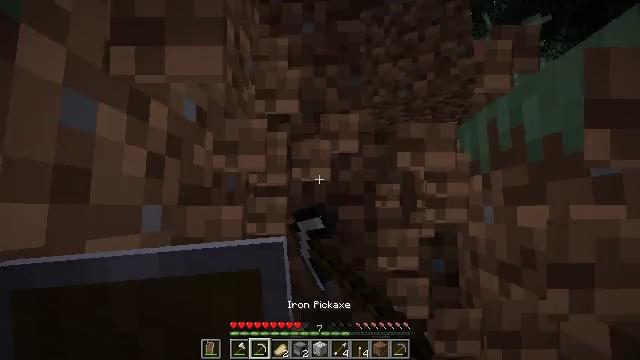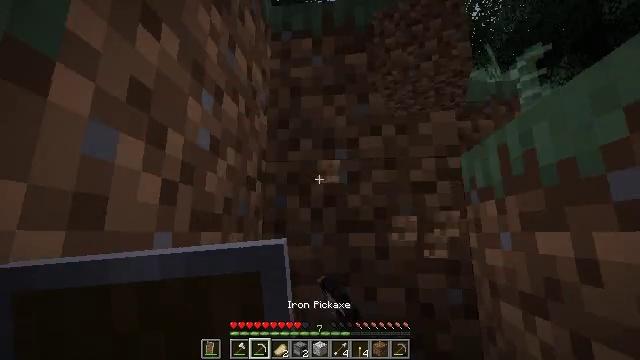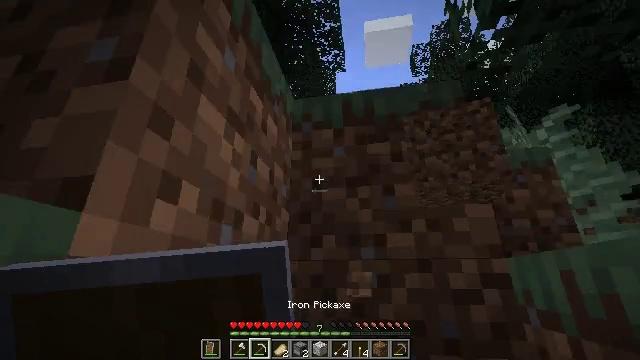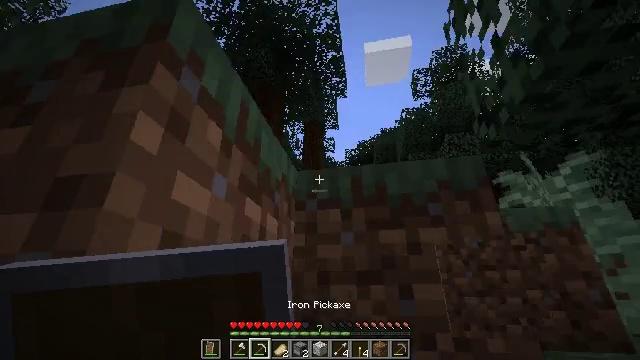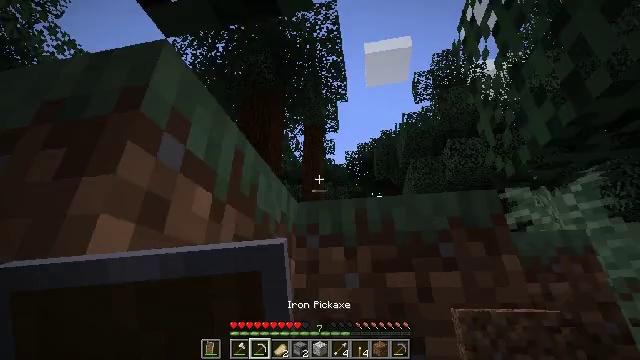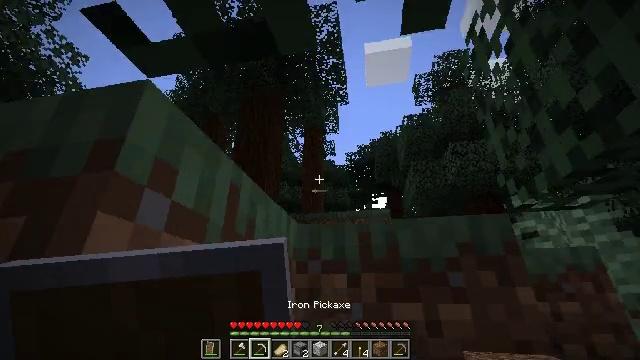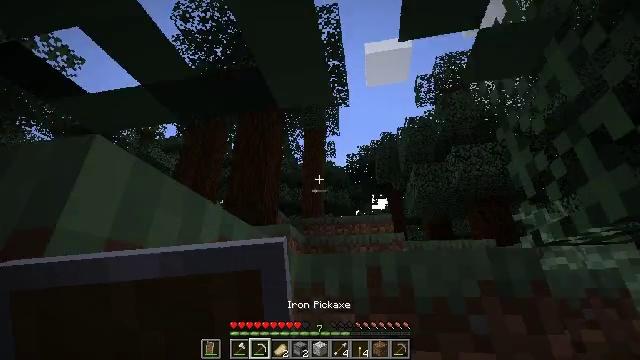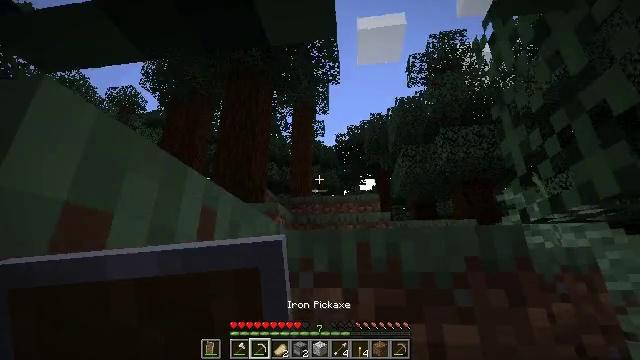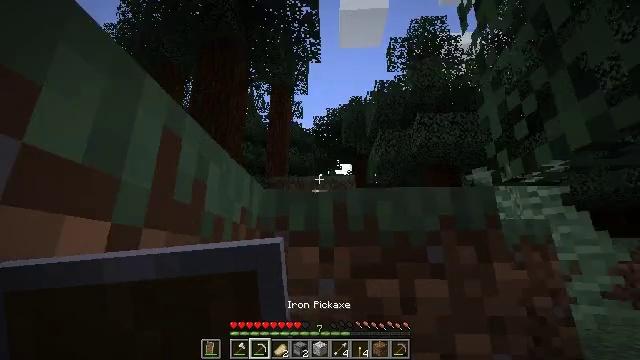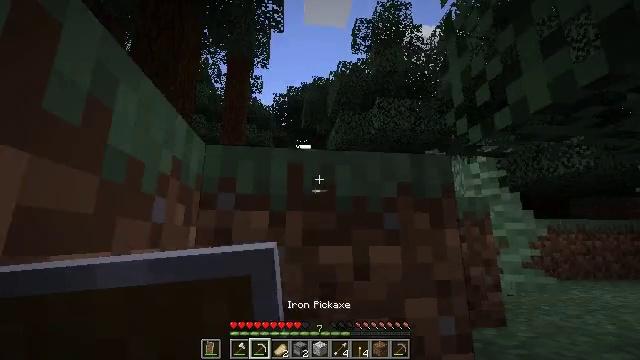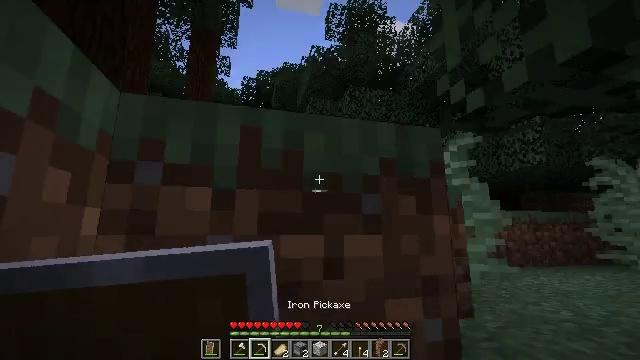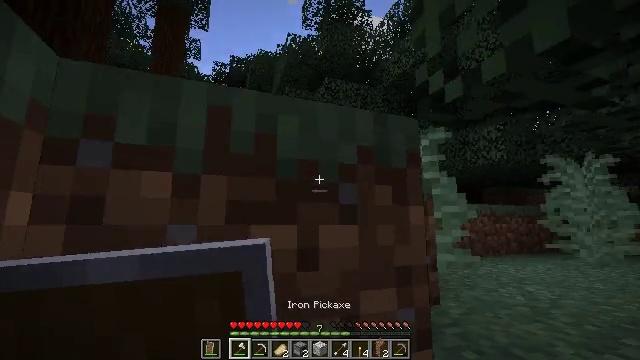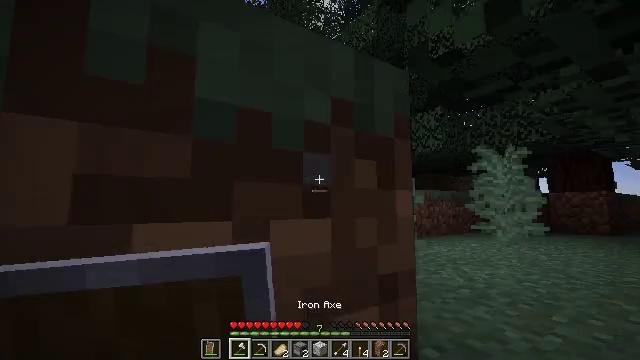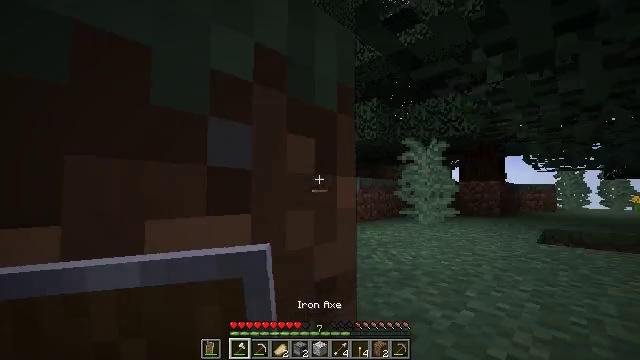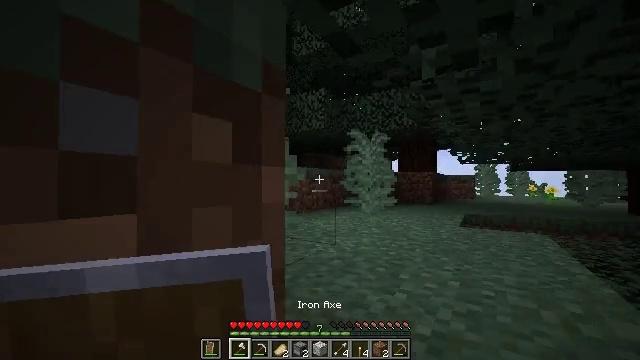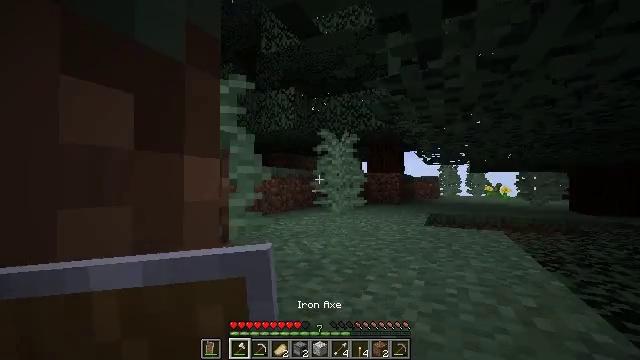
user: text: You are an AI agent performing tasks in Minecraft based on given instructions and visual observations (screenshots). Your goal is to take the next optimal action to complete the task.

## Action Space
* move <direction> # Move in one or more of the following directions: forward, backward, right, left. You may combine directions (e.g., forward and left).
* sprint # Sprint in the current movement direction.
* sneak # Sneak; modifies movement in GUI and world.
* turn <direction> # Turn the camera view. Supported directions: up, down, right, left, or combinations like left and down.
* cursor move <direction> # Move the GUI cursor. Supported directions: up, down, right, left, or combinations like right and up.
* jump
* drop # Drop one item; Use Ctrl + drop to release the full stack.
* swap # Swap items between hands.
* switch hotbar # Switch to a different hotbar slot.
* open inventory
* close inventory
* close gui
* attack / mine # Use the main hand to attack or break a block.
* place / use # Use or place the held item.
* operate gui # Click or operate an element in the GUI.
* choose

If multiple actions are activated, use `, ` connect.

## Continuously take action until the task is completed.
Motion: motion action
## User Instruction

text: Harvest grass block to clear the area.
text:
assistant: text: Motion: move forward, turn left and up, attack / mine
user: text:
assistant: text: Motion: move forward, turn left and up, jump
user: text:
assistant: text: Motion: move forward, turn up, jump
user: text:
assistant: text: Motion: move forward, jump
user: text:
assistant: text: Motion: move forward, jump
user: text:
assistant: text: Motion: move forward, jump
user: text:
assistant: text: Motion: move forward, turn right and down
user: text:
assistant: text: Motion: move forward, turn right and down
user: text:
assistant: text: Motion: move forward, turn right and down
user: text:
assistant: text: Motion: move forward, turn right and down
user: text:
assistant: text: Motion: move forward, turn right and down, switch to hotbar 1
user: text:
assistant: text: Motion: move forward, turn right and down, switch to hotbar 1
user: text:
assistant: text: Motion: move forward, turn right and down, switch to hotbar 1
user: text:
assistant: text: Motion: move forward, turn right and down
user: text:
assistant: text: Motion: move forward, turn right
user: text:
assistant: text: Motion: move forward, turn right and up
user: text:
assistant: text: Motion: move forward, turn left and up
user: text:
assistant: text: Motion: turn left and down
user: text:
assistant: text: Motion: turn left and down, attack / mine
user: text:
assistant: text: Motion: turn left and down, attack / mine
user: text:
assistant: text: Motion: attack / mine
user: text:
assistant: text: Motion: attack / mine
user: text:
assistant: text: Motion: attack / mine
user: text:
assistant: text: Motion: attack / mine
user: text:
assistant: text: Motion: attack / mine
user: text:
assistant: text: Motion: attack / mine
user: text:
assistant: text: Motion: attack / mine
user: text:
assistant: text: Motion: attack / mine
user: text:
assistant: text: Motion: attack / mine
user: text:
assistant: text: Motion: attack / mine